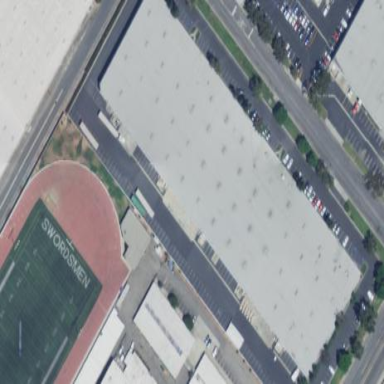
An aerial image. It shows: Warehouse building.